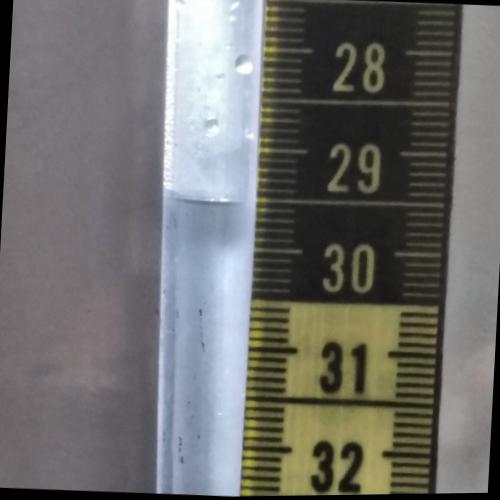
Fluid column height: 29.5 cm